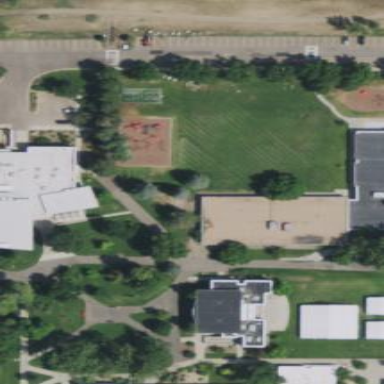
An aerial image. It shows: School building.